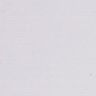
Metastatic tissue present: no